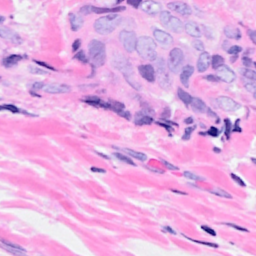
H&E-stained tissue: Breast